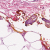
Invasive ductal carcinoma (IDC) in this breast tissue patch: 0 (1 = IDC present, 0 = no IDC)